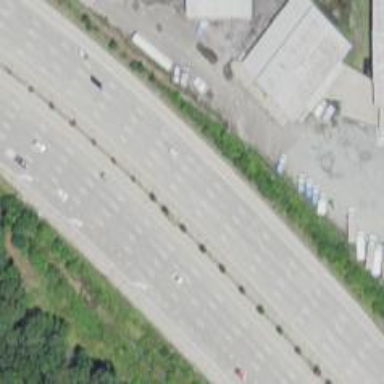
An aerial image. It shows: Motorway.